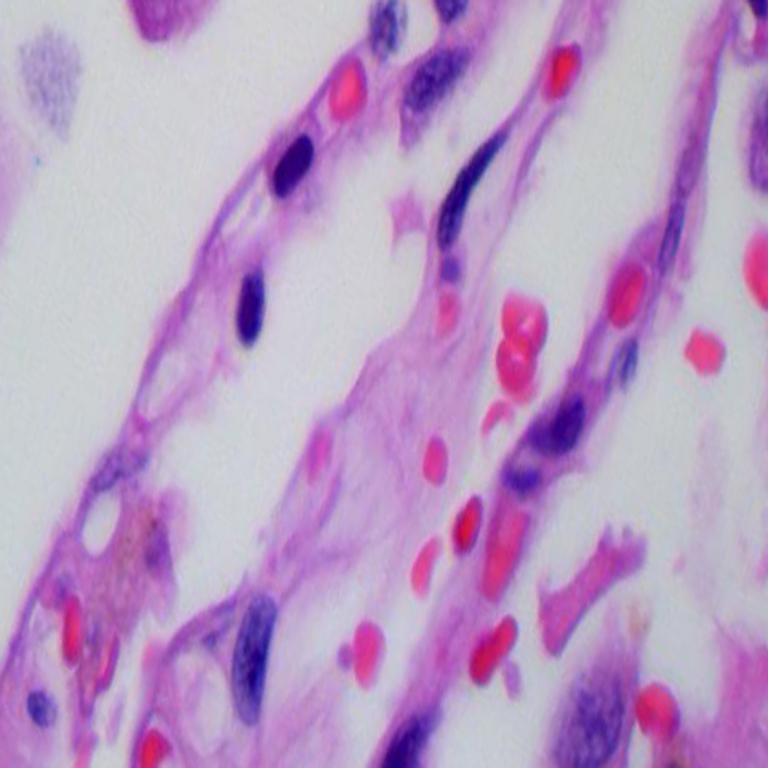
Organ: lung
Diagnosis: benign